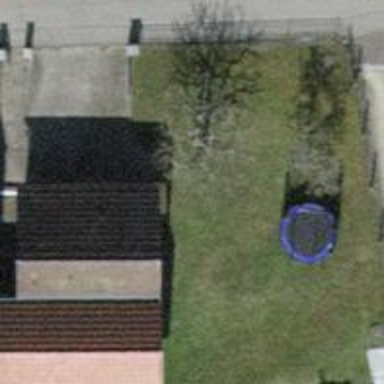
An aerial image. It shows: Garage.